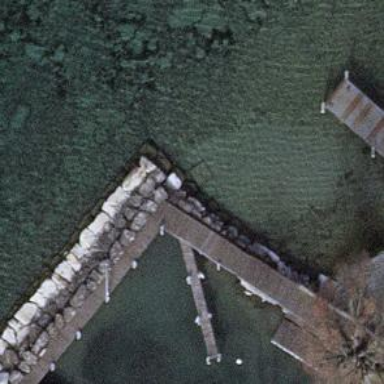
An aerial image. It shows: Breakwater structure.